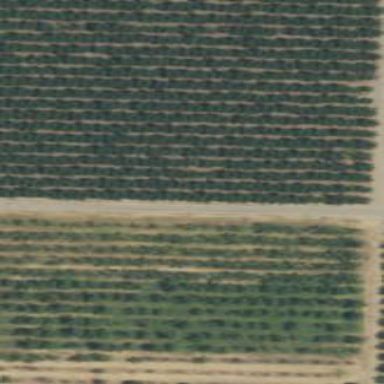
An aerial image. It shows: Orchard with field cropland.